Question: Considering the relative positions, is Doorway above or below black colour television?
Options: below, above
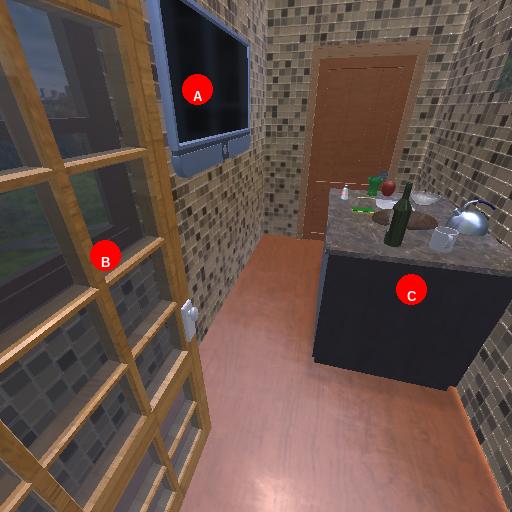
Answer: below